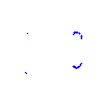
Particle: proton